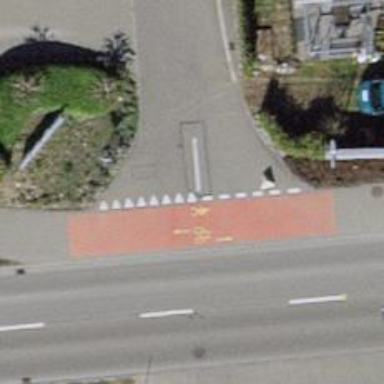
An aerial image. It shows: Road with "give way" sign.